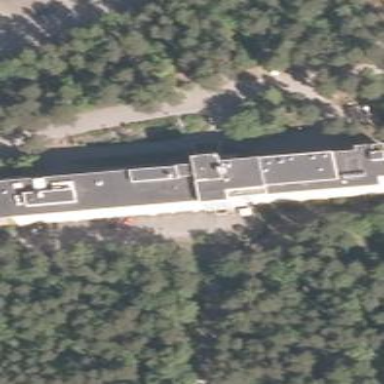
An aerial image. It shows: Hospital building.